Field crop: maize
Growth stage: 2
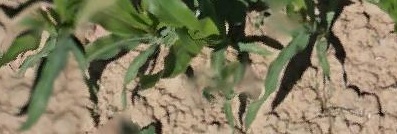
Species: maize